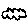
Label: cloud